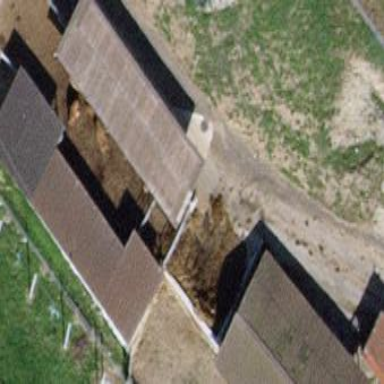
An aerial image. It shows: Cowshed building.